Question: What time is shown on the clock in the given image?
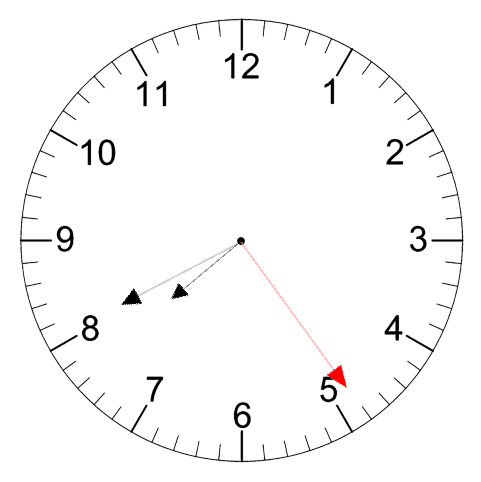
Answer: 07:40:24